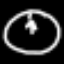
Label: clock